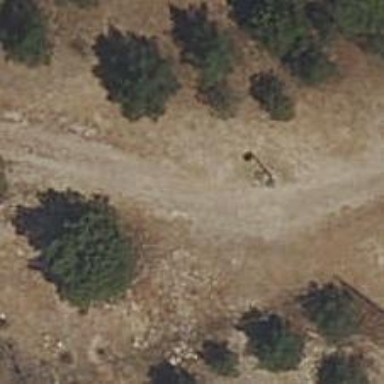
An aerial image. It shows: Path with excellent trail visibility on the ground.